Field crop: tomato
Growth stage: 2
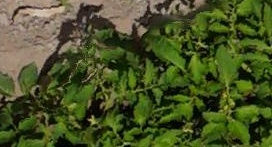
Species: tomato